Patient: sex F, age 59
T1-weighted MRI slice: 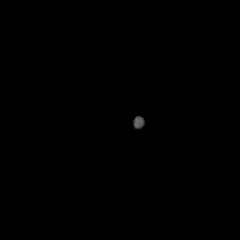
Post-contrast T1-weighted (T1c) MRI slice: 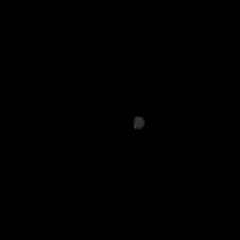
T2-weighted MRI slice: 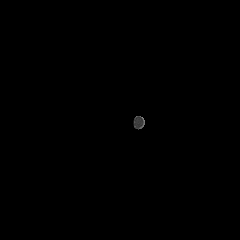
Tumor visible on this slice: no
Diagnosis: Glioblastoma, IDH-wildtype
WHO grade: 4